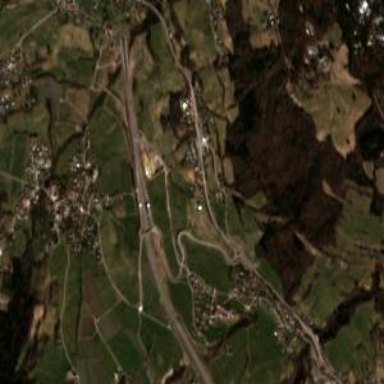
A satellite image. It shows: Motorway junction.